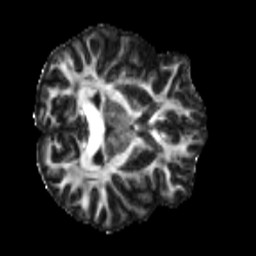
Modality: FA
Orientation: axial
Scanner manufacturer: siemens
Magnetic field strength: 3 T
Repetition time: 4 s
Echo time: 0.0594 s